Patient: sex M, age 42
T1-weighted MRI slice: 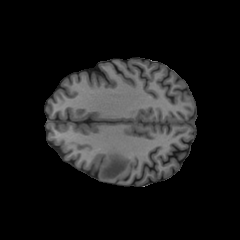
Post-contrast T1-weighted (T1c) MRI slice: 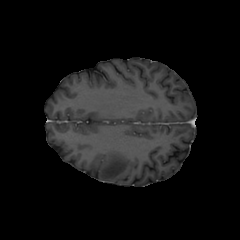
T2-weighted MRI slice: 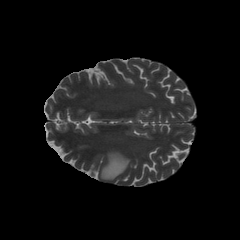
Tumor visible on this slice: yes
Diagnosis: Glioblastoma, IDH-wildtype
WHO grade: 4